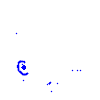
Particle: electron